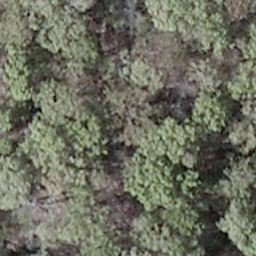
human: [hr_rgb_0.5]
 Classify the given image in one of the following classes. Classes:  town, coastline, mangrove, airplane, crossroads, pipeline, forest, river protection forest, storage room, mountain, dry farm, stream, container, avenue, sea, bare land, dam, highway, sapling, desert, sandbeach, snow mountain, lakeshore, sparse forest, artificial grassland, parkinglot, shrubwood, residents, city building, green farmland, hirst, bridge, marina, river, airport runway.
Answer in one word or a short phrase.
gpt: shrubwood